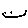
Label: smiley face